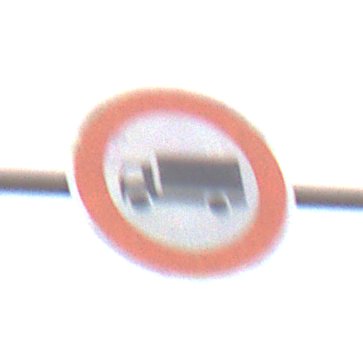
Verkehrszeichen: VerbotFuerKraftfahrzeugeUeberDreiKommaFuenfTonnen
Umgebung: Outdoor, RoadRail
Tageszeit: Midday
Wetter: Overcast
Licht: Natural
Jahreszeit: NotSpecified
Kontrast: LowContrast